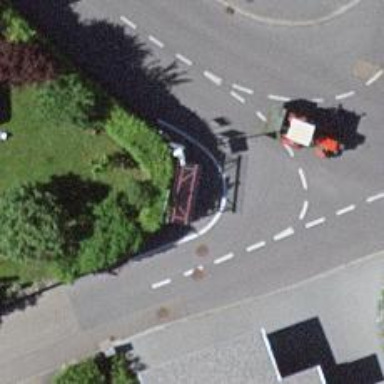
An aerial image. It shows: Bus stop with sheltered platform for public transport.